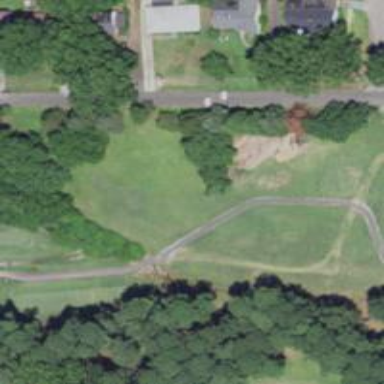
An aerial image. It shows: Picturesque scene of golf course with lateral water hazard.